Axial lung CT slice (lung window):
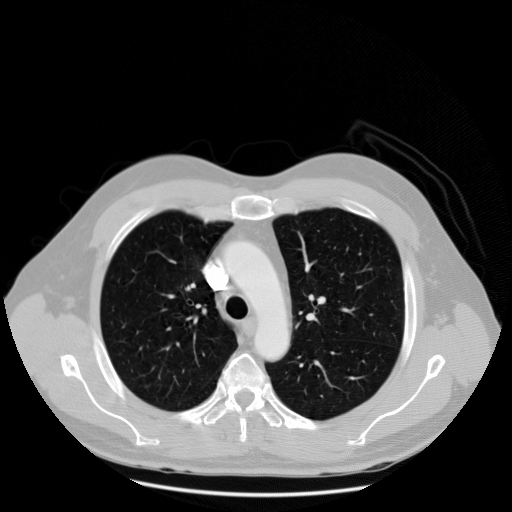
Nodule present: no